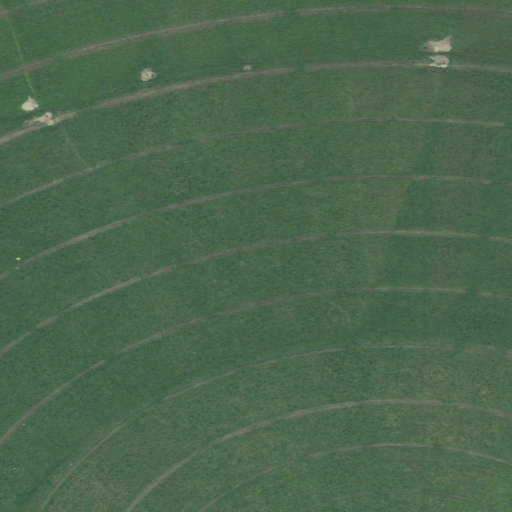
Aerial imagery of valley in Montana named Cedar Gulch containing only cultivated crops